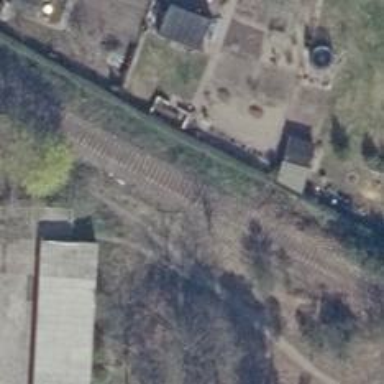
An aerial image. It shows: Abandoned railway.